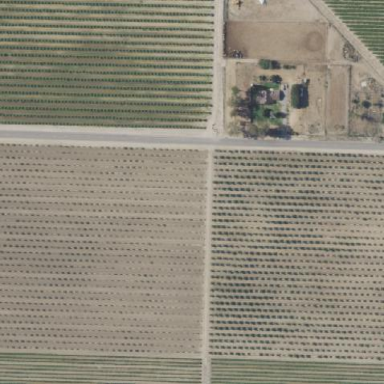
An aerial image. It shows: Almond orchard with rows of almond trees.